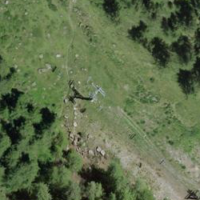
EUNIS habitat code: 26
Species observed at this site:
Rhododendron ferrugineum